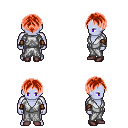
a pixel art fantasy rpg character, male body template, dark elf, purple skin, white robe, white pants, red parted hairstyle, cloth bracers, maroon shoes, four views (front, back, left, right), 2x2 character sprite sheet, small pixel art, hard edges, no anti-aliasing